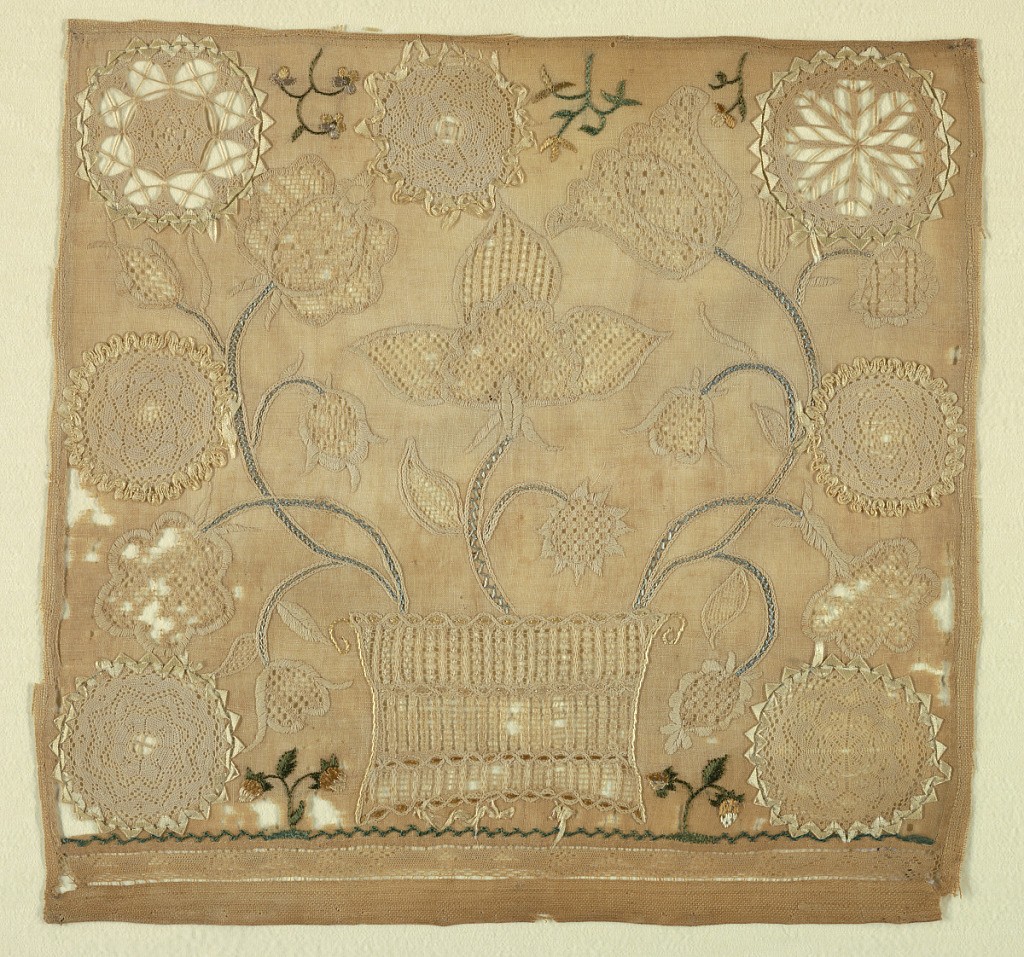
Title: Sampler
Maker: Mary Babb, American
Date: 1783
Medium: silk and linen embroidery on linen foundation Technique: counted and uncounted stitches; withdrawn element work; cutwork filled with hollie point; herringbone, chain, buttonhole and satin stitches on plain weave foundation, quilled ribbon
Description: A basket of large flowers, with the flowers executed in drawn work, cut work, and hollie point in white embroidery on a white ground. The basket trimmings, stems of flowers, and isolated sprigs of flowers at bottom are worked in colored silks. With the inscription: Mary Babb 1783.